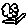
Label: flower